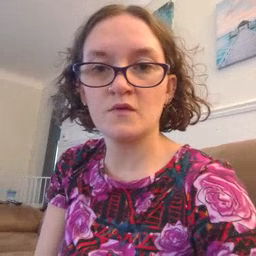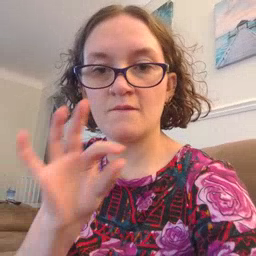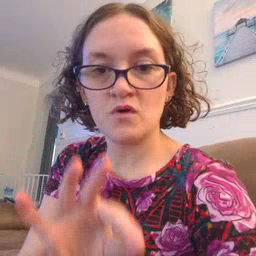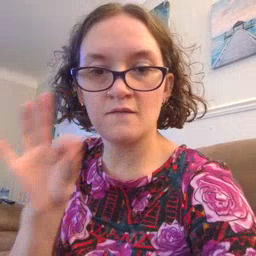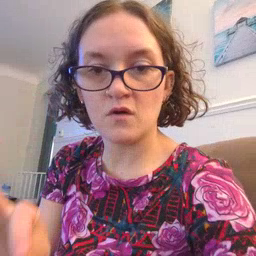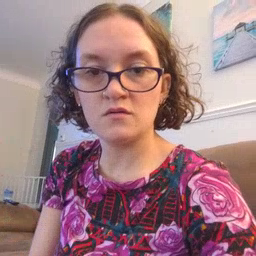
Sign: frenchfries